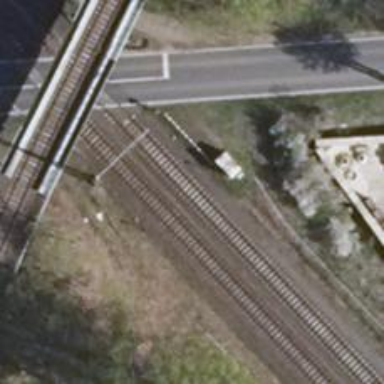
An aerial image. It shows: Railway signal.